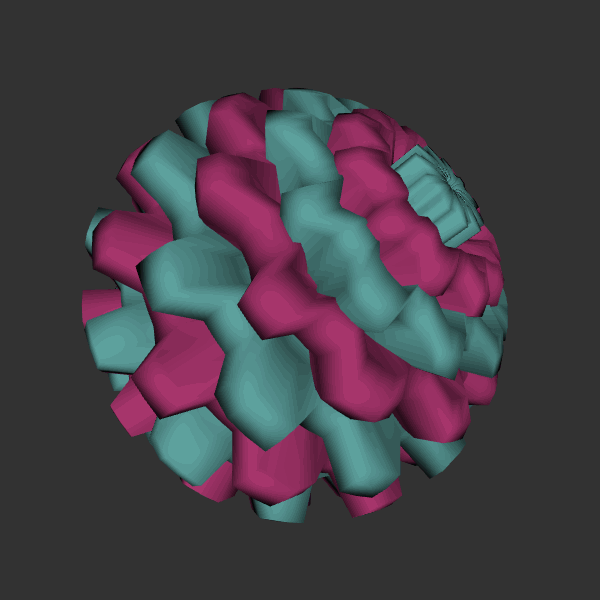
Background: dark